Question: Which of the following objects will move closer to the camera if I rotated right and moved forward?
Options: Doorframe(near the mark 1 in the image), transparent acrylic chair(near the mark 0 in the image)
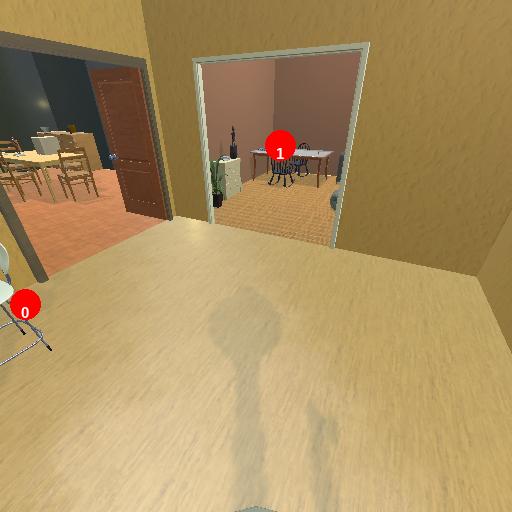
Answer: Doorframe(near the mark 1 in the image)